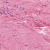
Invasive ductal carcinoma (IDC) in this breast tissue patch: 0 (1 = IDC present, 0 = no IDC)